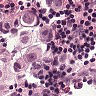
Metastatic tissue present: yes